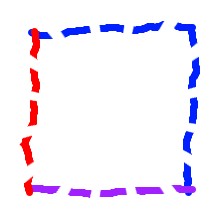
Shape: square